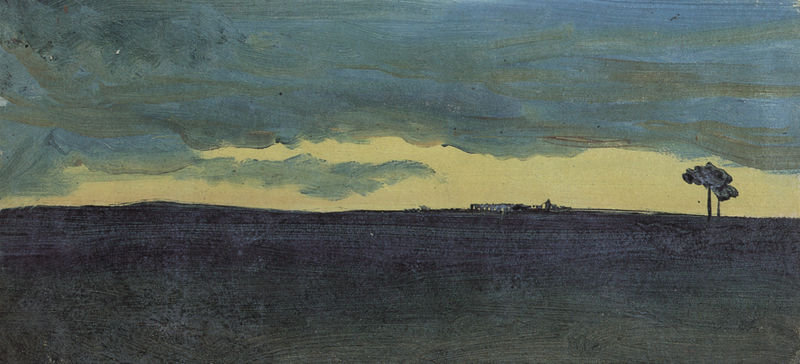
Titel: Abendhimmel über einer italienischen Ebene mit Aquädukt und zwei Pinien am Horizont
Künstler: Karl Blechen
Standort: Berlin
Institution: Kupferstichkabinett
Schlagwörter: baum, blau, dunkel, gemälde, gewitter, himmel, meer, wasser, wolken, aquarell, baumstämme, bäume, gelb, grün, landschaft, ocker, stadt, abend, braun, fenster, grau, hell, hintergrund, licht, nacht, schwarz, zeichnung, ausblick, gebäude, haus, wiese, wolke, beige, architektur, bild, öl, baumstamm, dämmerung, ebene, einsamkeit, erde, feld, felder, ferne, horizont, horizontlinie, häuser, hügel, kalt, morgen, natur, sonnenaufgang, stamm, weite, einsam, pastos, sonne, wiesen, land, dunkelheit, deutschland, bäumchen, farbig, wellen, ruhe, ort, perspektive, moderne, berge, leer, wüste, öde, dorf, abendsonne, sonnenuntergang, landschaftsmalerei, monochrom, linien, silhouette, stille, romantik, querformat, sturm, unwetter, wetter, duktus, stimmung, silouette, striche, abendstimmung, panorama, regen, masserung, wasserfarben, ruine, linie, himmeö, bewölkung, acryl, ruinen, laubbaum, pinsel, pinselduktus, pinselstrich, horizontal, pinie, gegenlicht, abenddämmerung, opak, gouache, horizontale, wölkchen, acquarell, wolkendecke, wolkenband, ruien, entfernt, horizontalität, querformaat, minimalissmus, pinselsrtrich